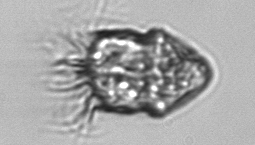
Label: Strombidium_inclinatum